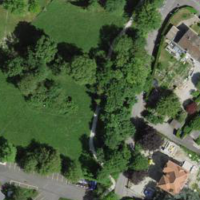
EUNIS habitat code: 25
Species observed at this site:
Fraxinus excelsior